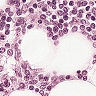
Metastatic tissue present: no